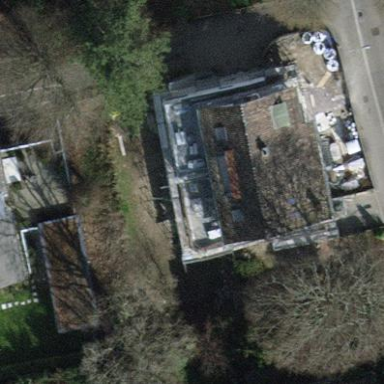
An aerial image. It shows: The roof of the building is gabled in shape.